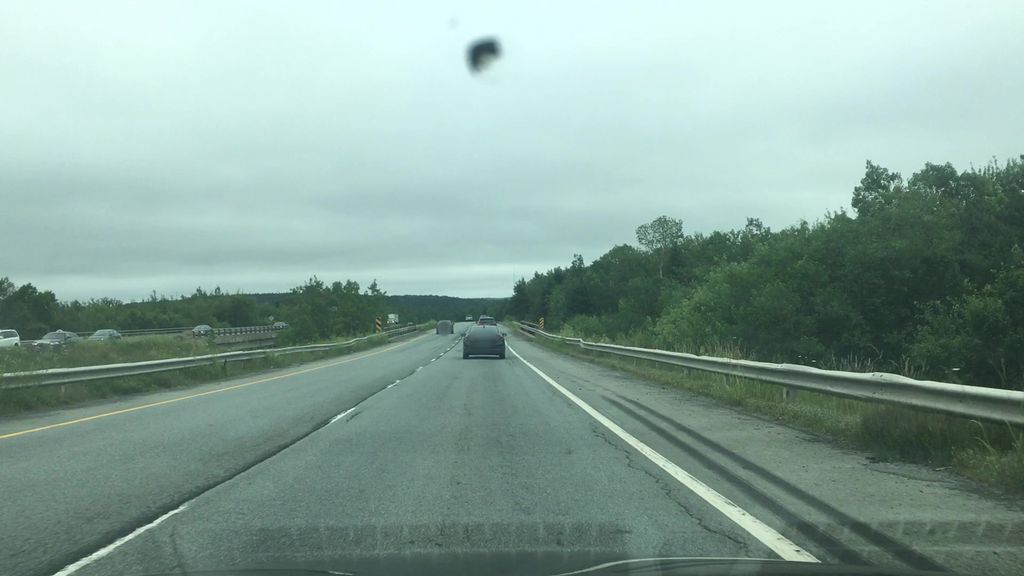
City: halifax